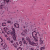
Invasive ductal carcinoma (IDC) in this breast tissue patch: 0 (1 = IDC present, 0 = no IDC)